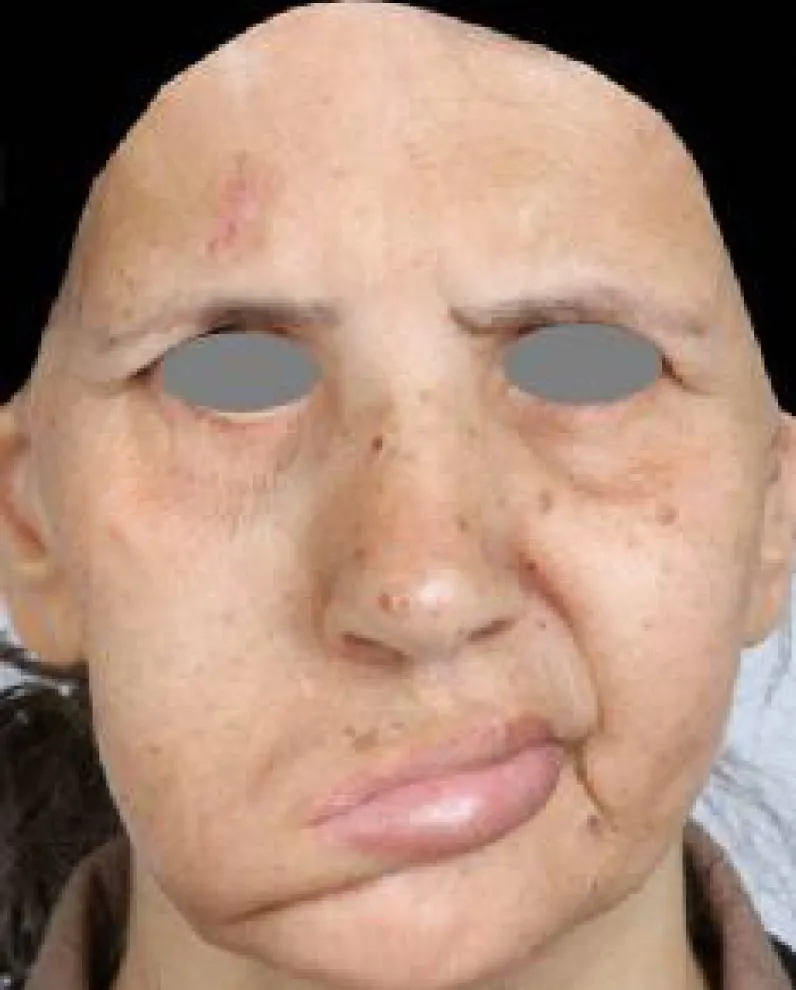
Preoperative severe facial distortion.
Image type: medical_photograph (oral_photograph)